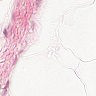
Metastatic tissue present: no